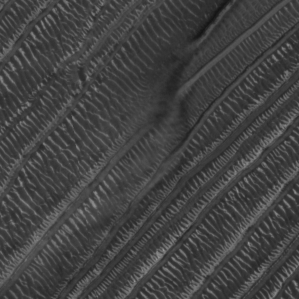
Label: frost